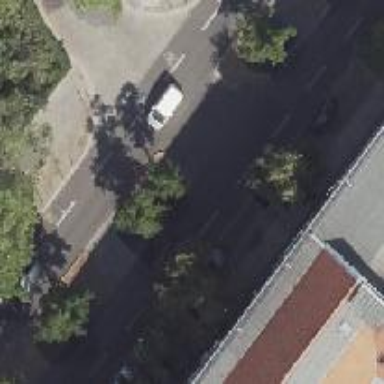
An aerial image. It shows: Asphalt tertiary road without sidewalk.